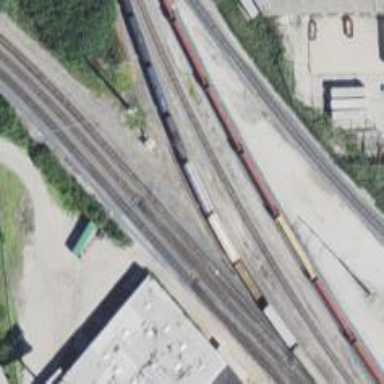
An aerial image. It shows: Railway junction.